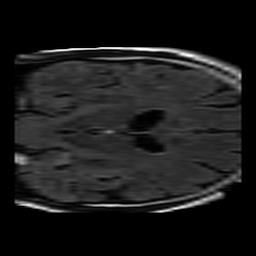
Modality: FLAIR
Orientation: coronal
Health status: ill
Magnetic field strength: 3 T